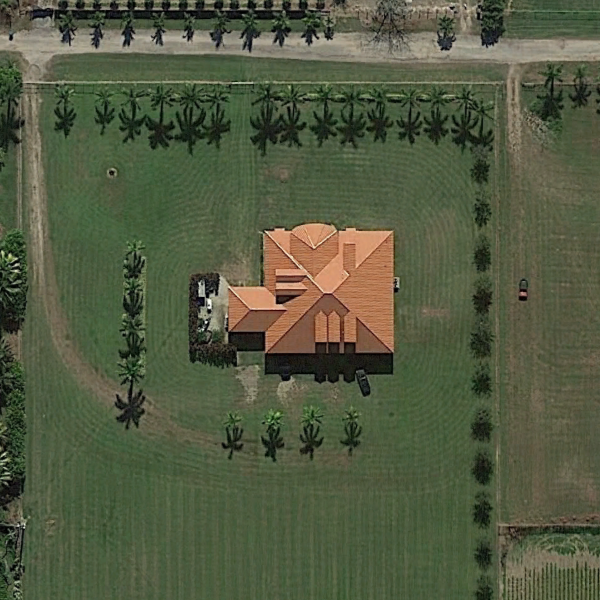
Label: SparseResidential